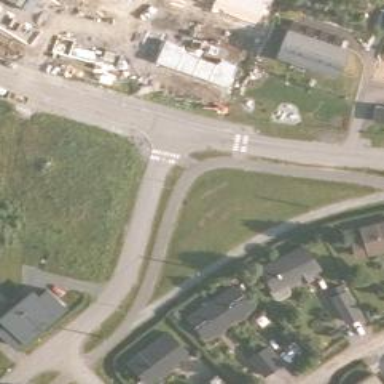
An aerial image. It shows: Asphalt cycleway.